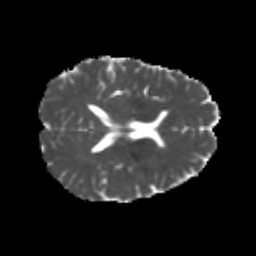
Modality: MD
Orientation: axial
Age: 25
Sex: female
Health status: healthy
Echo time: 0.074 s